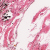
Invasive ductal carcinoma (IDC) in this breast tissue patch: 0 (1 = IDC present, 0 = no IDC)